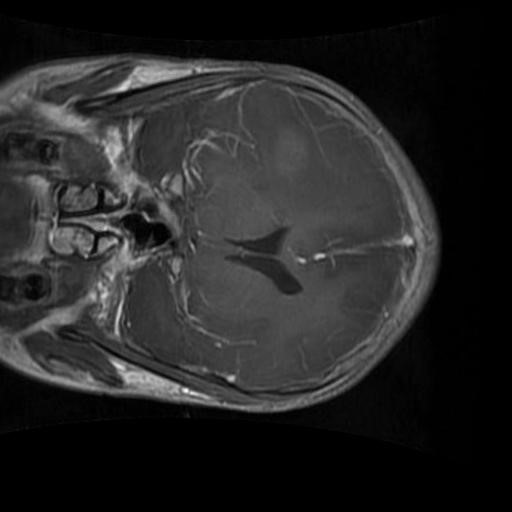
Label: brain_glioma